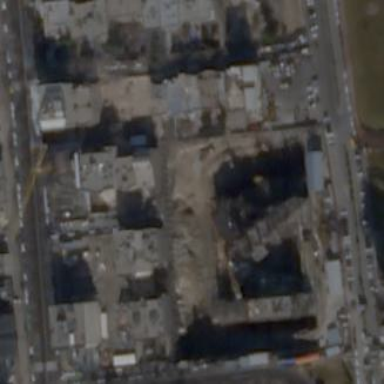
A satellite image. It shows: Hotel building.